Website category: jobs
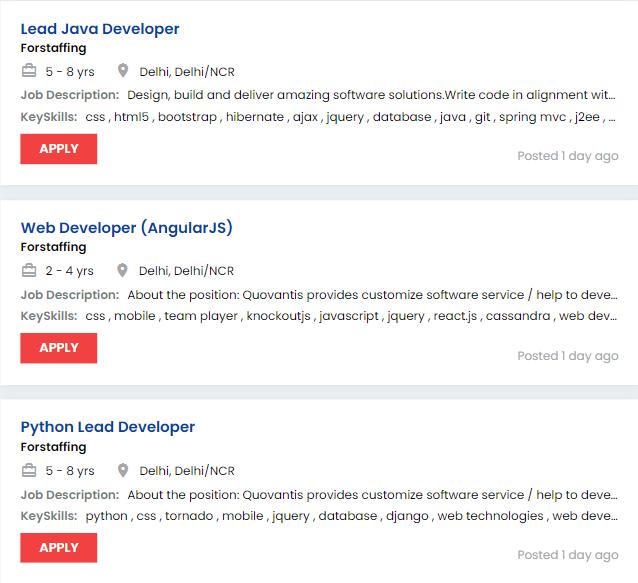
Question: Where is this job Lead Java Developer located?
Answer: Delhi, Delhi/NCR

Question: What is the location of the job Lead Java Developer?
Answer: Delhi, Delhi/NCR

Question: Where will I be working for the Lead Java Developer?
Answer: Delhi, Delhi/NCR

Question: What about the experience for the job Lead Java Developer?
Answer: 5 - 8 yrs

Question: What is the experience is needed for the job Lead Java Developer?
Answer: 5 - 8 yrs

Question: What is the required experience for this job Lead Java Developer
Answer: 5 - 8 yrs

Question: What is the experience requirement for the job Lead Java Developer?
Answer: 5 - 8 yrs

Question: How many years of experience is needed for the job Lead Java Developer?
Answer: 5 - 8 yrs

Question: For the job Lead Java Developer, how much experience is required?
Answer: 5 - 8 yrs

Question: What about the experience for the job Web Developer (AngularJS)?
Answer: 2 - 4 yrs

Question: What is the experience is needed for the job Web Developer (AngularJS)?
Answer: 2 - 4 yrs

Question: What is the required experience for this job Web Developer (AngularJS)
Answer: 2 - 4 yrs

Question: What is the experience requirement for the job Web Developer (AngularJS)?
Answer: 2 - 4 yrs

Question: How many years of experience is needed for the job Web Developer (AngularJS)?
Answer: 2 - 4 yrs

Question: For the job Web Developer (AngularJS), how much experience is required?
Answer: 2 - 4 yrs

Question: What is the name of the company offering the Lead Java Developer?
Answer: Forstaffing

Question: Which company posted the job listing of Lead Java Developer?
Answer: Forstaffing

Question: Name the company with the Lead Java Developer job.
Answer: Forstaffing

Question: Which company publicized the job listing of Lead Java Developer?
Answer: Forstaffing

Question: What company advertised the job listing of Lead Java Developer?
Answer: Forstaffing

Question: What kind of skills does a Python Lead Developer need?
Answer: python , css , tornado , mobile , jquery , database , django , web technologies , web development , html

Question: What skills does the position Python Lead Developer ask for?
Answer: python , css , tornado , mobile , jquery , database , django , web technologies , web development , html

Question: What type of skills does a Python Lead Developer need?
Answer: python , css , tornado , mobile , jquery , database , django , web technologies , web development , html

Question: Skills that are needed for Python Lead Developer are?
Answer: python , css , tornado , mobile , jquery , database , django , web technologies , web development , html

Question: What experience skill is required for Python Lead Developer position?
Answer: python , css , tornado , mobile , jquery , database , django , web technologies , web development , html

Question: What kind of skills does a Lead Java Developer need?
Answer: css , html5 , bootstrap , hibernate , ajax , jquery , database , java , git , spring mvc , j2ee , software engineer , web development , technical skills , maven , ant , javascript , gradle , spring boot , spring security , struts , angularjs

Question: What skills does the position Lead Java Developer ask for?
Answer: css , html5 , bootstrap , hibernate , ajax , jquery , database , java , git , spring mvc , j2ee , software engineer , web development , technical skills , maven , ant , javascript , gradle , spring boot , spring security , struts , angularjs

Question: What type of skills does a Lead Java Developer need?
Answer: css , html5 , bootstrap , hibernate , ajax , jquery , database , java , git , spring mvc , j2ee , software engineer , web development , technical skills , maven , ant , javascript , gradle , spring boot , spring security , struts , angularjs

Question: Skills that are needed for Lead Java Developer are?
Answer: css , html5 , bootstrap , hibernate , ajax , jquery , database , java , git , spring mvc , j2ee , software engineer , web development , technical skills , maven , ant , javascript , gradle , spring boot , spring security , struts , angularjs

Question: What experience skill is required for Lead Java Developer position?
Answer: css , html5 , bootstrap , hibernate , ajax , jquery , database , java , git , spring mvc , j2ee , software engineer , web development , technical skills , maven , ant , javascript , gradle , spring boot , spring security , struts , angularjs

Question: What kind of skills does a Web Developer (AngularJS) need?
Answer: css , mobile , team player , knockoutjs , javascript , jquery , react.js , cassandra , web developer , php , html , software engineer , angularjs

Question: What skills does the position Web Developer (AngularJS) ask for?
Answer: css , mobile , team player , knockoutjs , javascript , jquery , react.js , cassandra , web developer , php , html , software engineer , angularjs

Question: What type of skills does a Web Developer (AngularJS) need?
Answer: css , mobile , team player , knockoutjs , javascript , jquery , react.js , cassandra , web developer , php , html , software engineer , angularjs

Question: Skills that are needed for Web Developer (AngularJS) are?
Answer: css , mobile , team player , knockoutjs , javascript , jquery , react.js , cassandra , web developer , php , html , software engineer , angularjs

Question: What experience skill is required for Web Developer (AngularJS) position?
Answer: css , mobile , team player , knockoutjs , javascript , jquery , react.js , cassandra , web developer , php , html , software engineer , angularjs